Current action and preconditions to check: trajectory_clear

Your task: For each precondition in the list above, predict whether it will hold at this action.

Consider the current scene as observed from the mobile robot's camera, and analyze the predicted future states of all dynamic agents (e.g., people, animals, vehicles, or any moving entities) within the NEXT SECOND.

IMPORTANT: Only answer "very likely" if you are absolutely certain—based on strong, clear evidence—that a dynamic agent will violate the precondition in the predicted future state. Do NOT answer "very likely" for unlikely, ambiguous, or low-probability risks.

Ask yourself for each precondition: Is there a high probability, with clear and convincing evidence, that the predicted future states of any dynamic agent will interfere with the predicted future state of the currently executing action within the NEXT SECOND, causing that precondition to fail?

Assess the risk level based on these predictions. Use "likely" or "very likely" if motions create a clear risk of interference.

Use "neutral" or "improbable" if agents are nearby but their predicted paths are clearly diverging or non-conflicting.

Failure Risk Categories: "very improbable", "improbable", "neutral", "likely", "very likely"

Answer Format: Output ONLY the probability_of_failure value from these categories: "very improbable", "improbable", "neutral", "likely", "very likely"

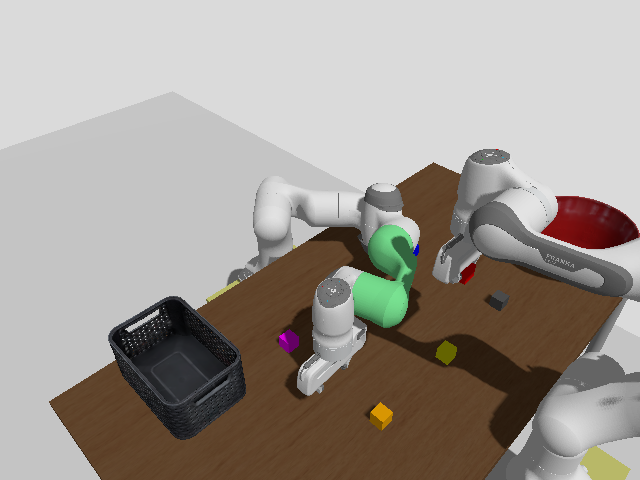

Answer: very improbable